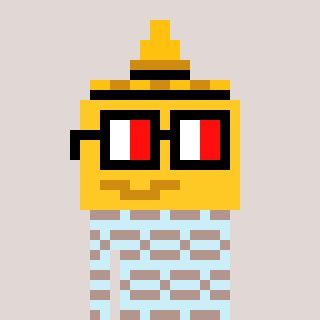
a pixel art character with square glasses with black frames and red eyes, a mustard-shaped head and a cold-colored body on a warm background